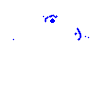
Particle: electron